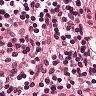
Metastatic tissue present: no